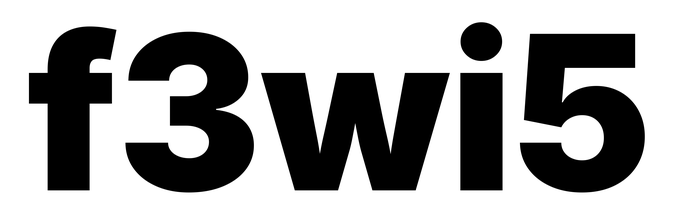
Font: Inter_Black